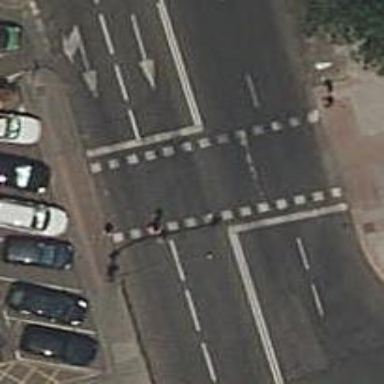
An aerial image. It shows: Traffic signals at road crossing.